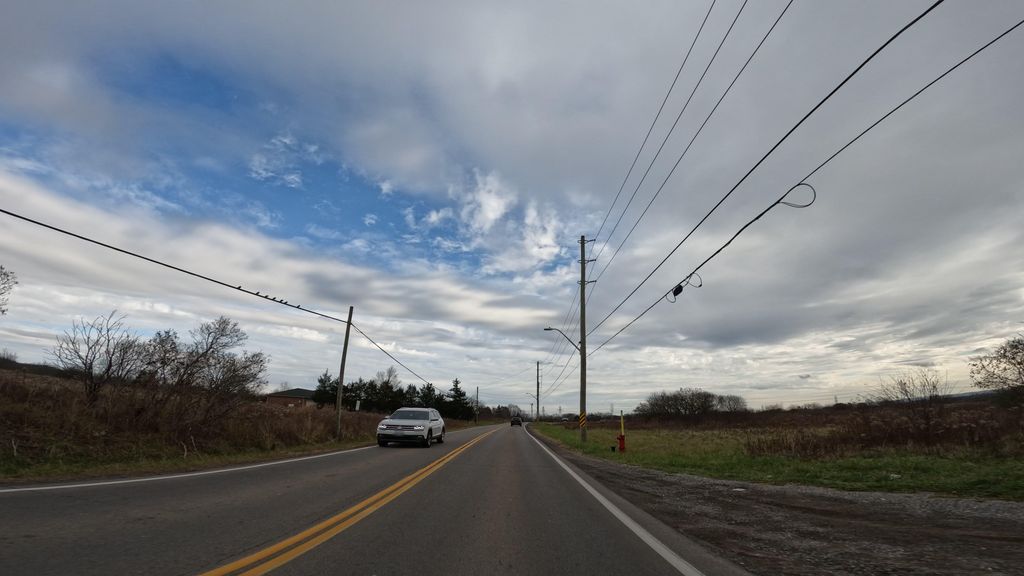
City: hamilton